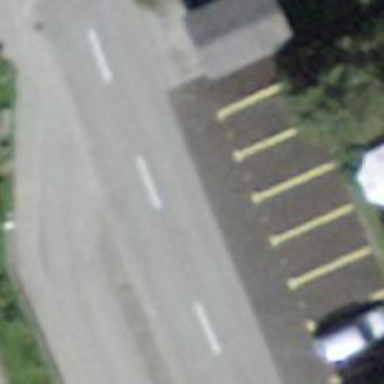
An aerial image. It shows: Bus stop with platform for public transport.